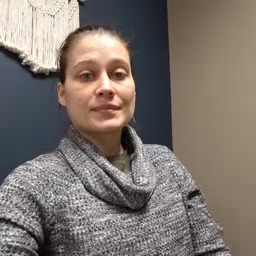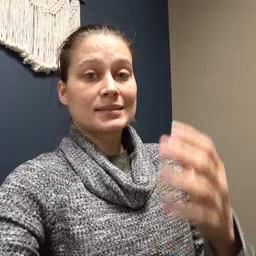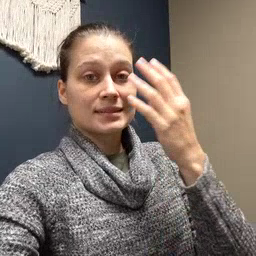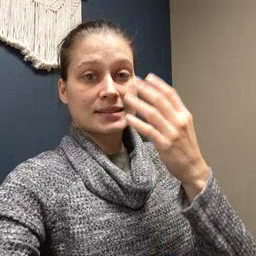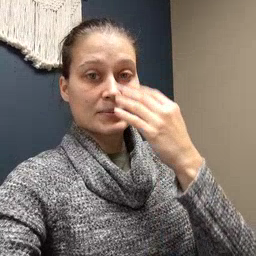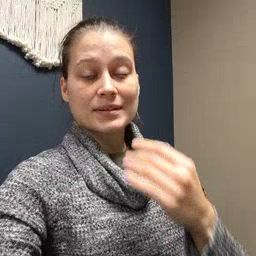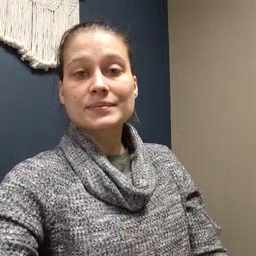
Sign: sleepy